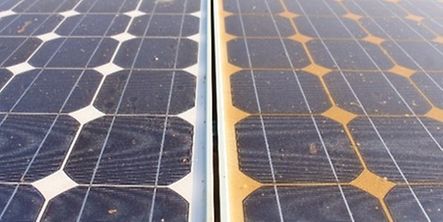
Label: Electrical-damage